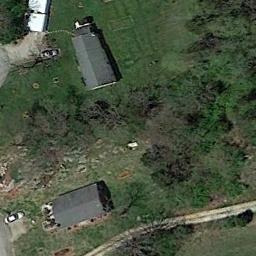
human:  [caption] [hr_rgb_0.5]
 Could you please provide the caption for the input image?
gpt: There are several houses of various sizes and many trees and a trail in the sparse residential area .

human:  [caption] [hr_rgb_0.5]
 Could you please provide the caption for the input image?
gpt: There are several houses on one side of the highway .

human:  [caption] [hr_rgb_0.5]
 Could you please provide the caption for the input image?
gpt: One road is next to the sparse residential .

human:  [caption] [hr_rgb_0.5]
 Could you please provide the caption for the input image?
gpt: The sparse residential is on the grass next to some trees and a road .

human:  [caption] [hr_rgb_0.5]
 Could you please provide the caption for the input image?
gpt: A sparse residential area with many green trees and two black buildings .